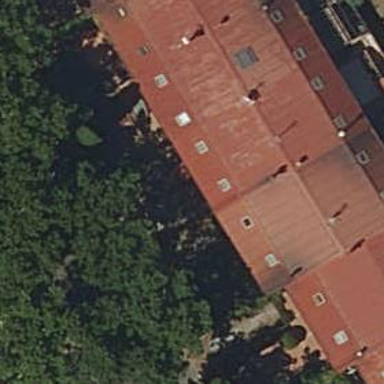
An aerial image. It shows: Terrace building.